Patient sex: M
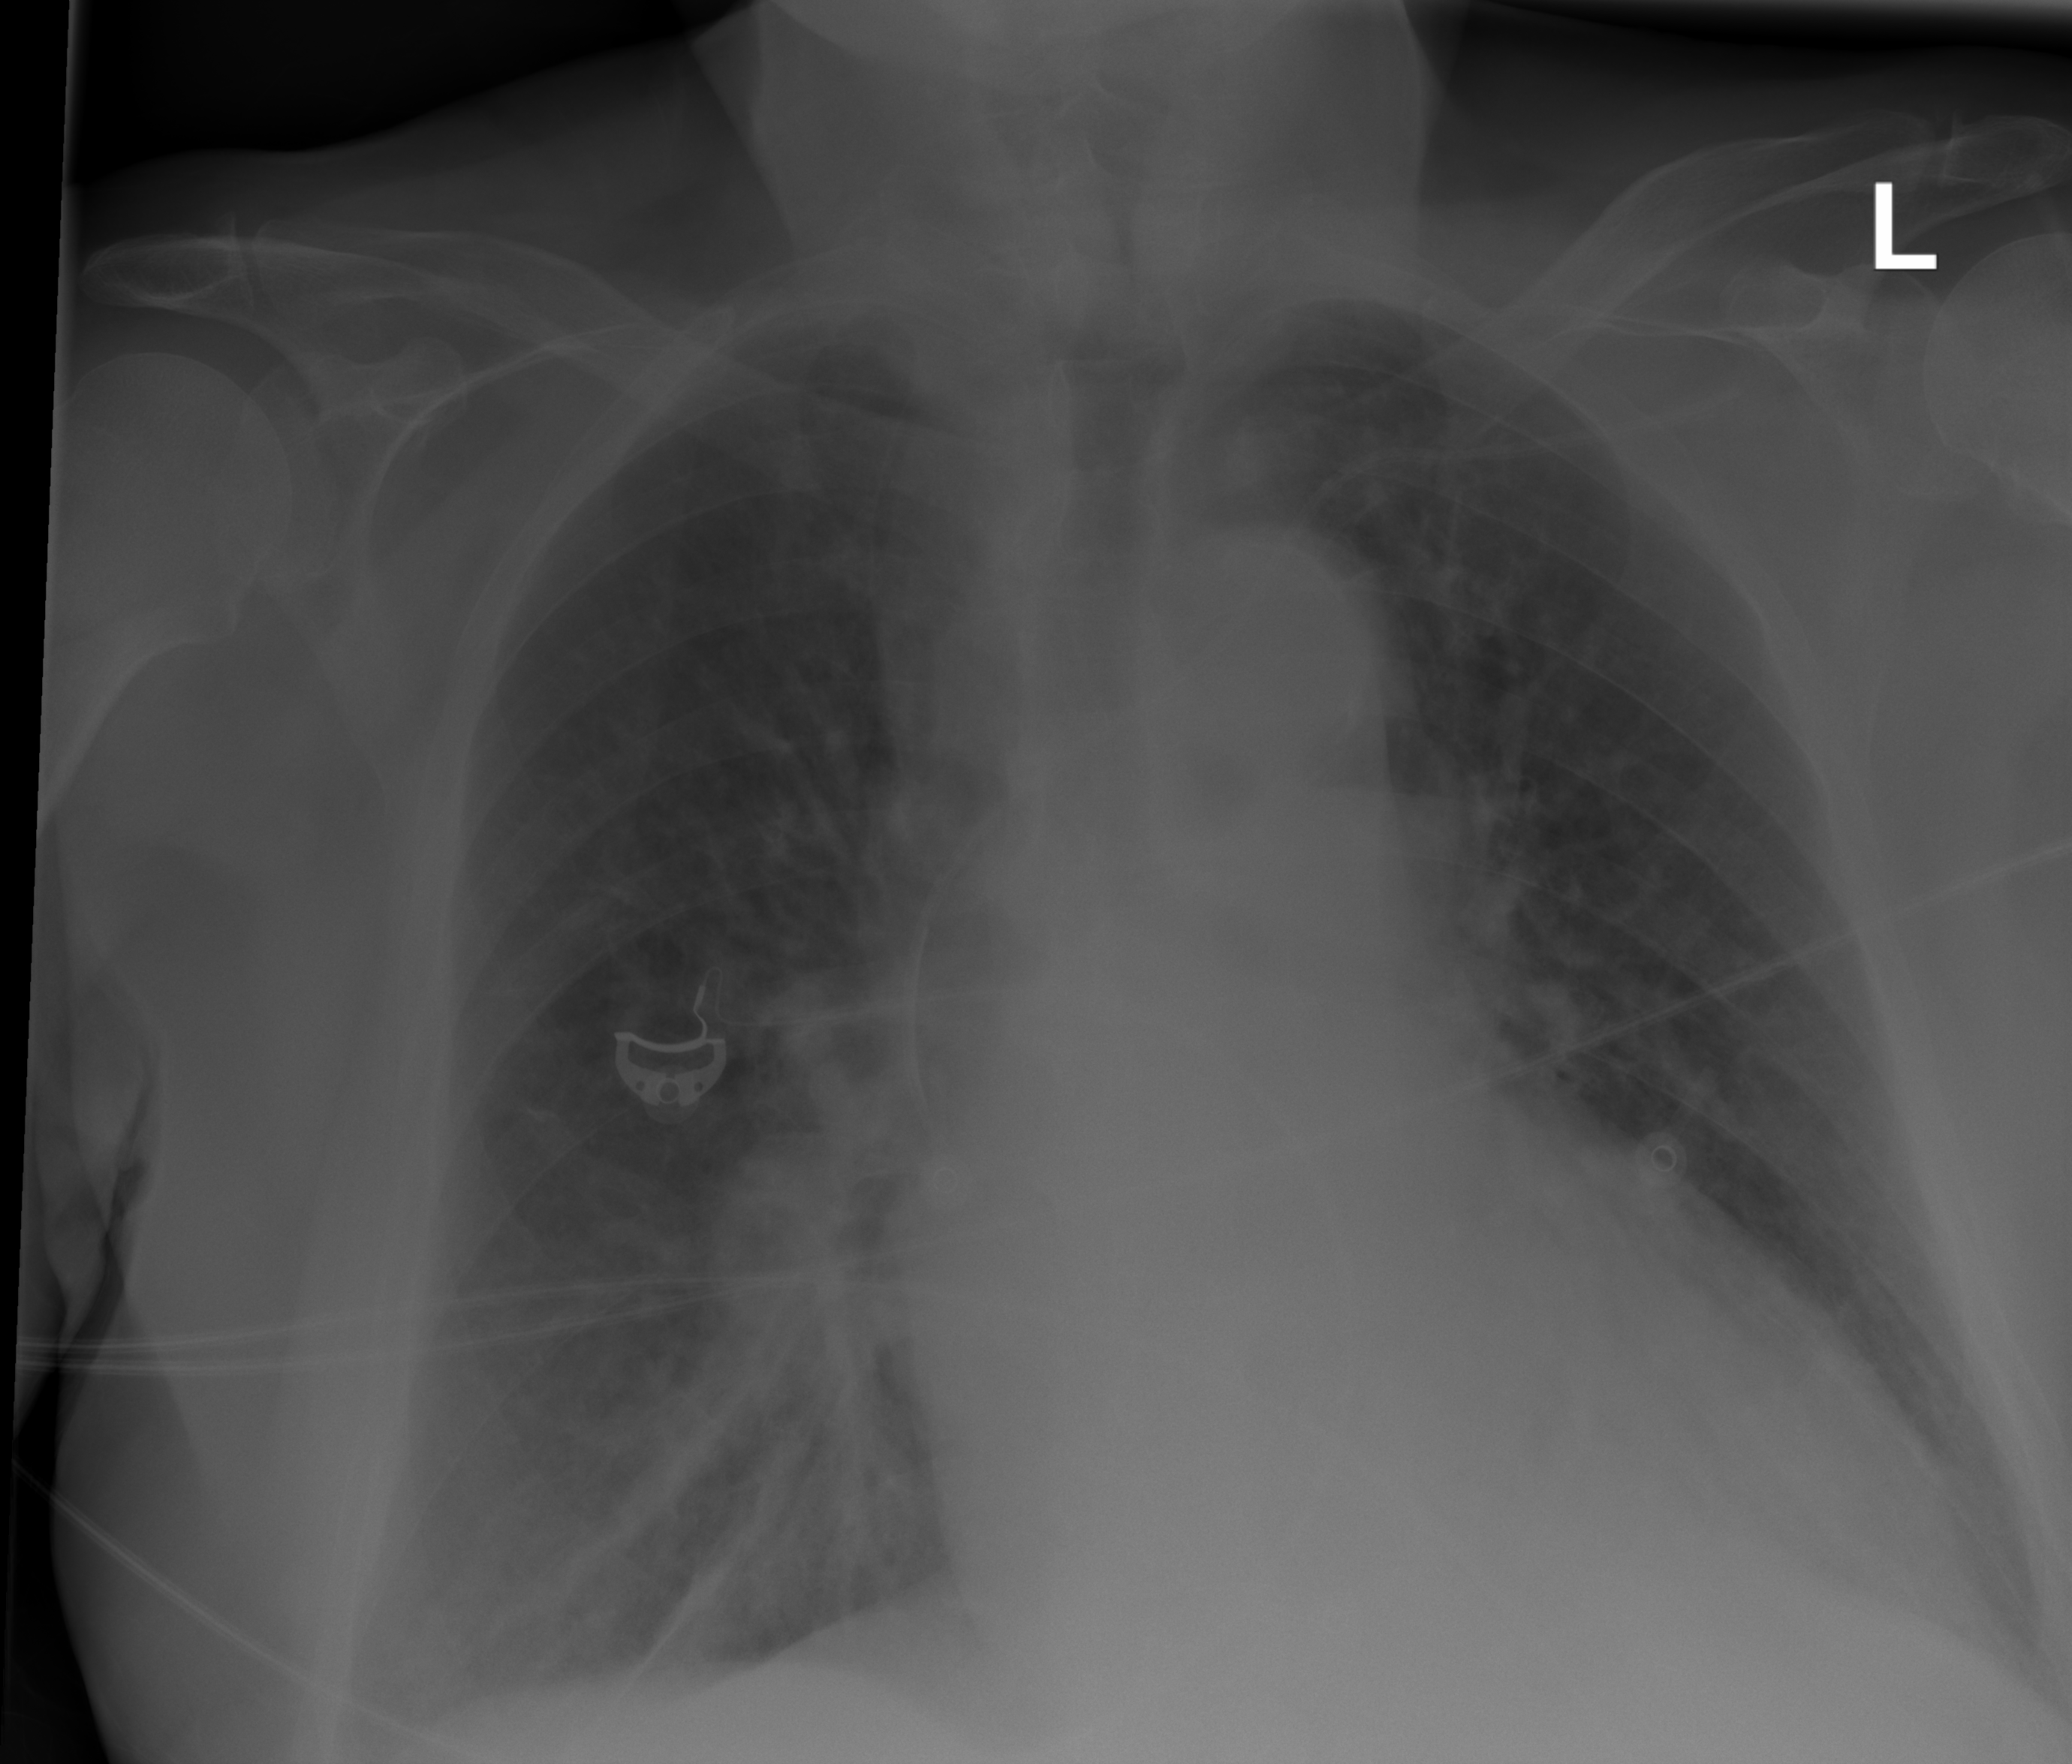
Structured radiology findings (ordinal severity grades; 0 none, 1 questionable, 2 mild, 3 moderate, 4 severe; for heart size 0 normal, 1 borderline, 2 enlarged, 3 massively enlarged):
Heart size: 2
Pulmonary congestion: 2
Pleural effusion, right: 1
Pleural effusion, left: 1
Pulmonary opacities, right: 2
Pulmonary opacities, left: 0
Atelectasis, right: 2
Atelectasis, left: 0